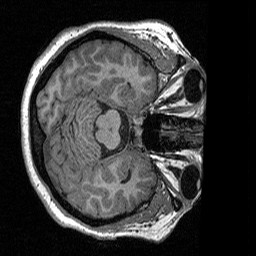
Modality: T1w
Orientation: axial
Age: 35
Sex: female
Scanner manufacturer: siemens
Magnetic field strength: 3 T
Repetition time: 2.3 s
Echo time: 0.00298 s